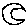
Label: moon